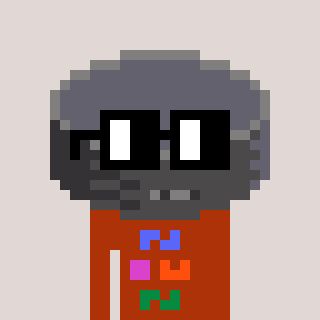
a pixel art character with square black glasses, a hockey puck-shaped head and a hotbrown-colored body on a warm background